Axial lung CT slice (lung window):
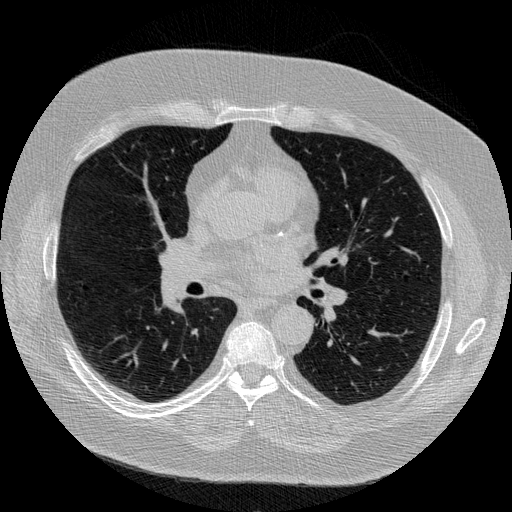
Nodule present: no